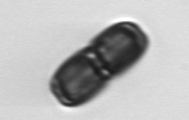
Label: Ephemera